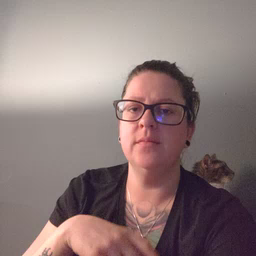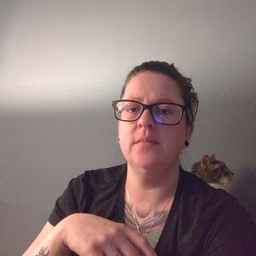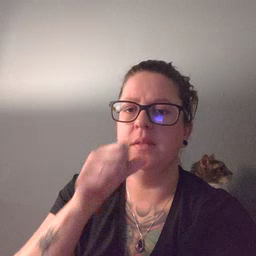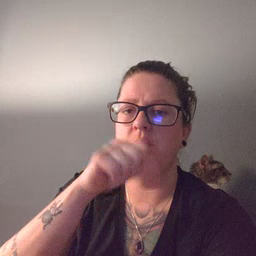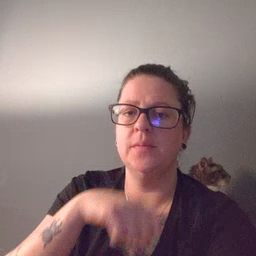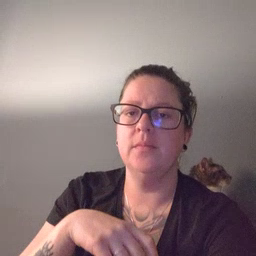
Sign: icecream